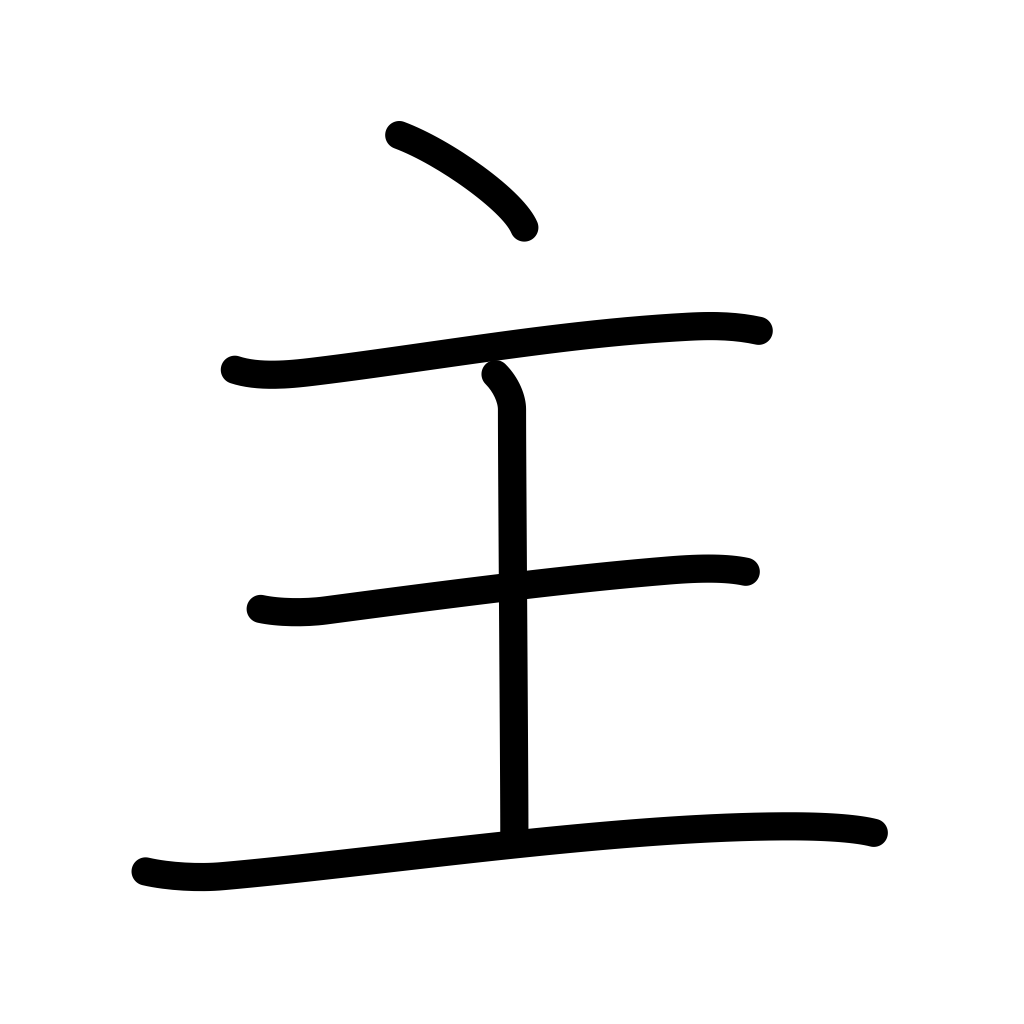
Meaning: lord, chief, master, main thing, principal